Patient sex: M
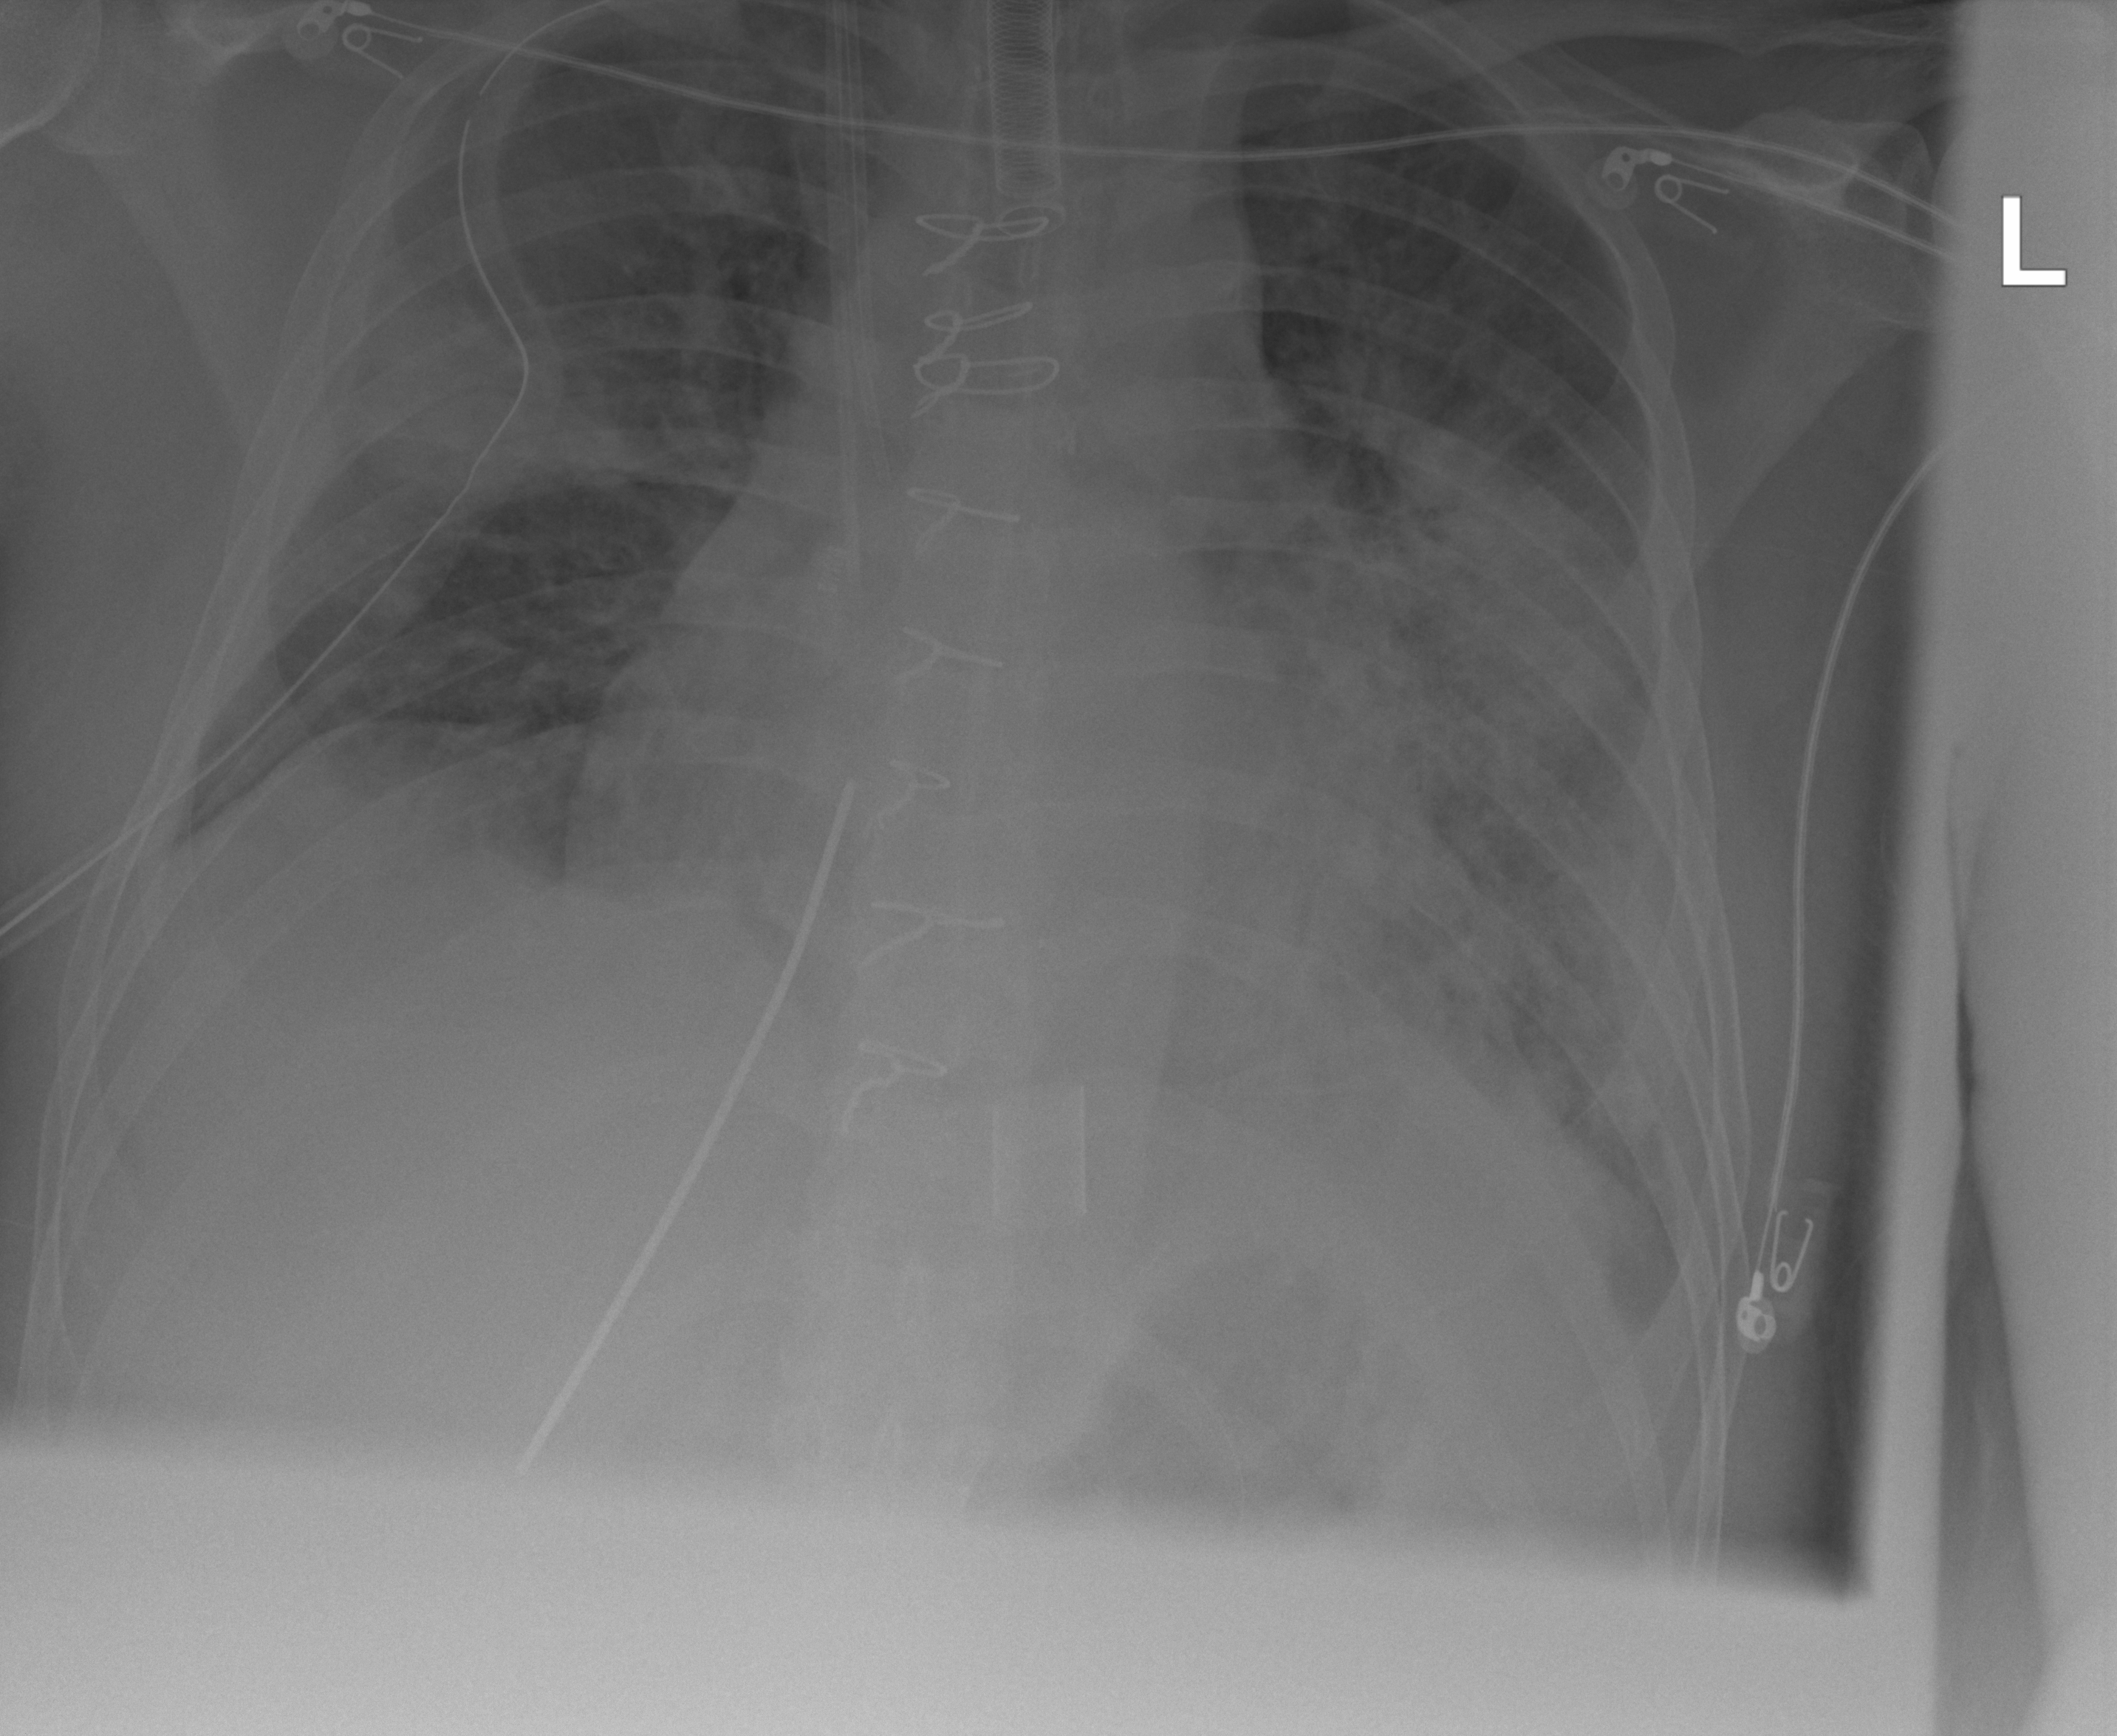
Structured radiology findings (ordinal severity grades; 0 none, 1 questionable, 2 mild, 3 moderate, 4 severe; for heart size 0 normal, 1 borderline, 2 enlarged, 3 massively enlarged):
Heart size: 2
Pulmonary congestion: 2
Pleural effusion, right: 2
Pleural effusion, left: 1
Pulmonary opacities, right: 2
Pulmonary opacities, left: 3
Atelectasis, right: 0
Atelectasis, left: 3